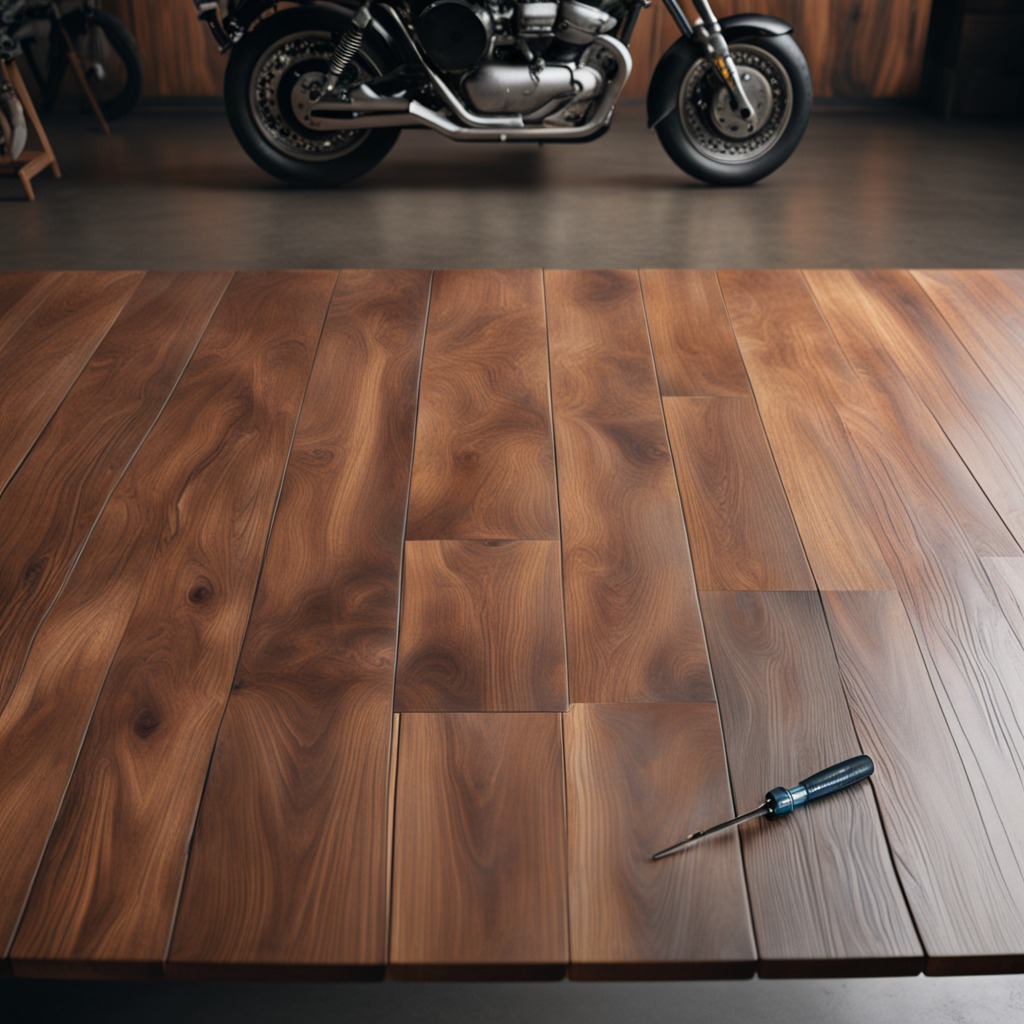
A screwdriver is lying on the oil-spilled wooden table in a vintage motorcycle garage.